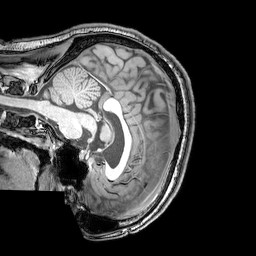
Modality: T1w
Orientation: sagittal
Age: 25
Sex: male
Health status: healthy
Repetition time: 0.081 s
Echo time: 0.037 s